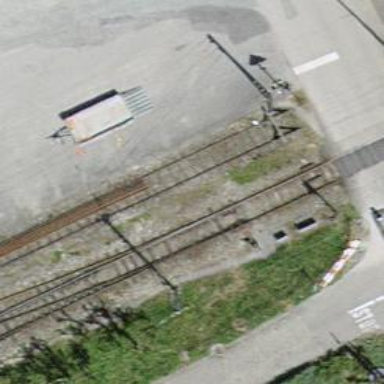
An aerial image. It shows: Railway switch.